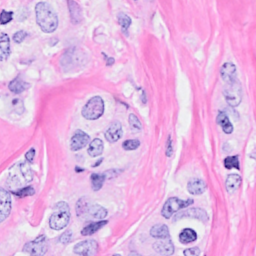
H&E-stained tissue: Breast